Question: I'm developing an app that requires users to select one option from the list of the table view. It's kind of similar to ringtone option in settings of the iPhone. I have attached a screen illustration of what exactly I'm trying to accomplish.
Now I want that option that is selected to be able to send as a value to my PHP Script with 'HTTPMethod'. This is the type of request I use, I guess, is just in matter of storing the data in variable.
'''
let requestURL = NSURL(string: "http://example.com/script.php")
let request = NSMutableURLRequest(URL: requestURL!)
request.HTTPMethod = "POST"
'''

I understand this is a beginner, but I haven't found any tutorial that does this in swift.
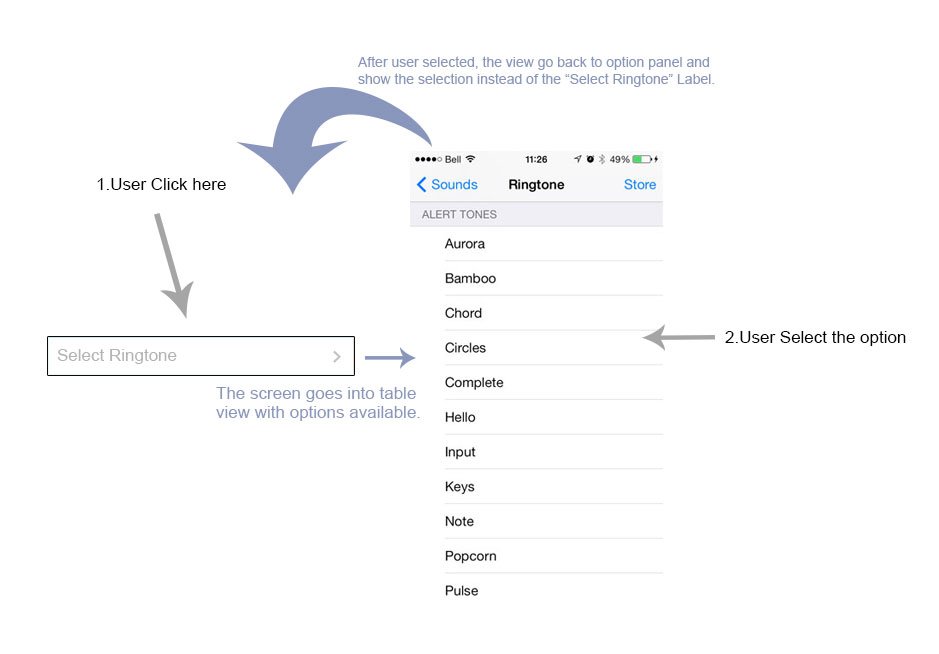
Answer: All this can be done using segue
1. You just need to click a button or a cell in tableview to go to next viewController.You can use show segue
2. When use select the cell,fire an unwind segue to go back. And use the unwind segue to pass data back.
3. Update model and UI with the data passed back.